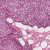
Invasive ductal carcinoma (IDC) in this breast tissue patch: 1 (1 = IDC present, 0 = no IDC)